Question: Here i've a number of values that are comma separated. now i just want to count them.

the values are
'''
"160,159,158,157,156,155,143,141,140,139"
'''
like:
'''
160: 1
159: 2
158: 3 and so on..
'''
'''
var checkValues = $('input[name=checkboxlist]:checked').map(function()
{
return $(this).val();
}).get();
var i = '"'+checkValues+'"'.split(',');
alert(i);
'''
Please guide me, where am i going wrong?
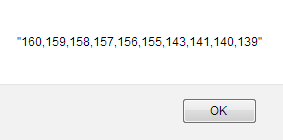
Answer: I think you want the count not the sum.
split it on and get the length
'''
var val="160,159,158,157,156,155,143,141,140,139";
console.log("Count : ",val.split(",").length);
'''
If you want the index of each value and count
then use
'''
var val="160,159,158,157,156,155,143,141,140,139";
val.split(",").forEach( (x,y) => console.log(x," : ",y+1));
'''
the 'y+1' is there because 'y' is position and starts from 0